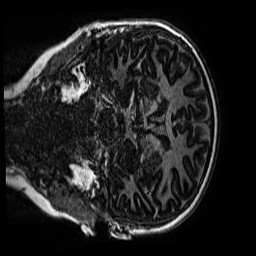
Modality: MP2RAGE
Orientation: coronal
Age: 11
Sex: female
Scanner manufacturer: siemens
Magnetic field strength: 3 T
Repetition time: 4 s
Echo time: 0.00299 s